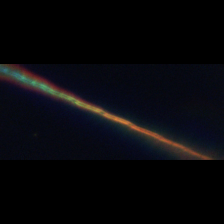
Taxon: Psuedo-nitzschia
Group: Diatoms